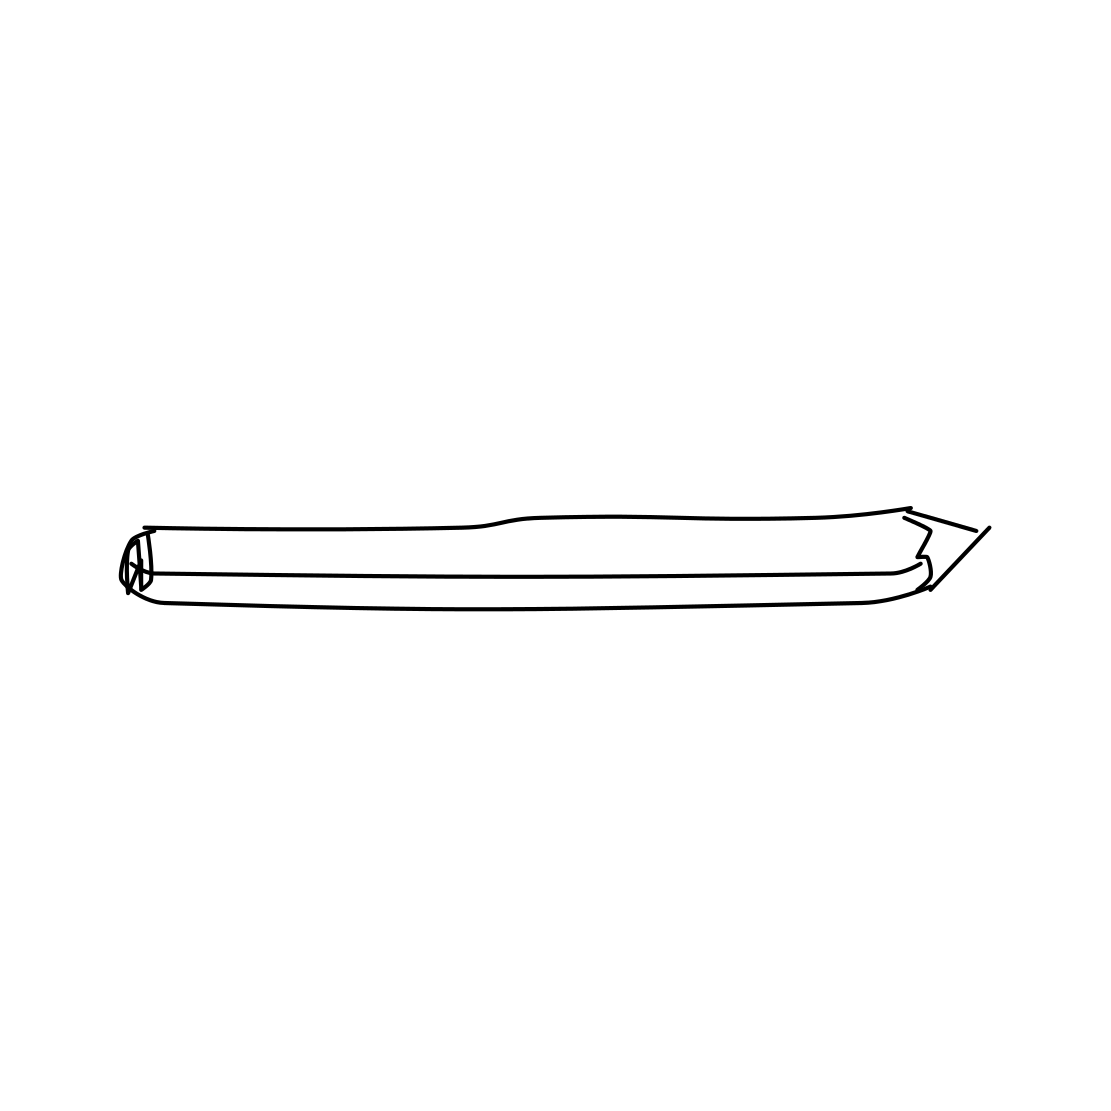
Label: pen